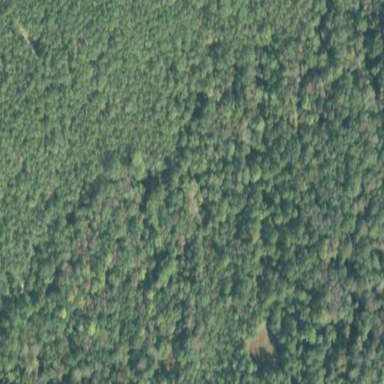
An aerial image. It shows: Mixed leaf woodland.